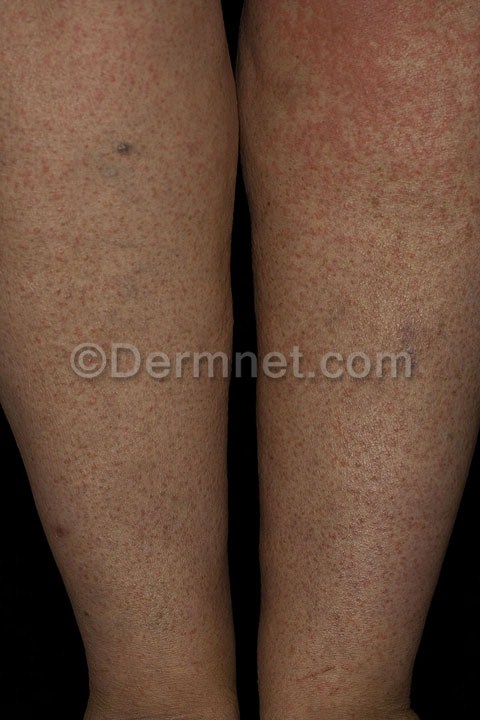
Disease: Exanthems and Drug Eruptions